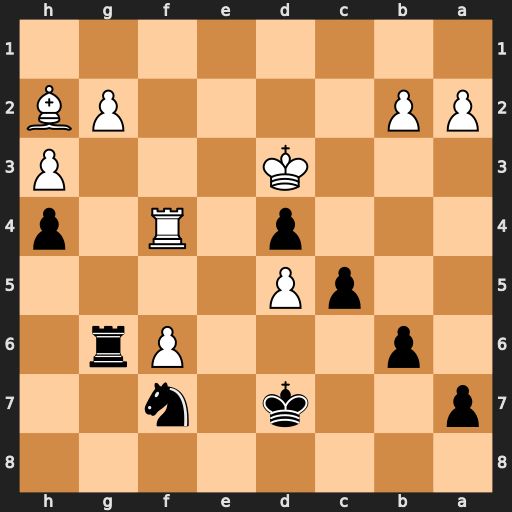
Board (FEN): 8/p2k1n2/1p3Pr1/2pP4/3p1R1p/3K3P/PP4PB/8
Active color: b
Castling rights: -
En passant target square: -
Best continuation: Rxg2 Re4 Rxh2 Re7+ Kd6